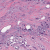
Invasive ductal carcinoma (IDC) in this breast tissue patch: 1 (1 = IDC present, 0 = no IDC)